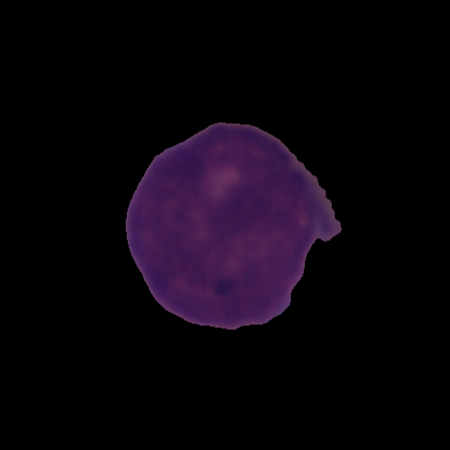
Label: cancer